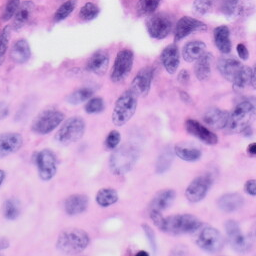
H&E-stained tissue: Skin